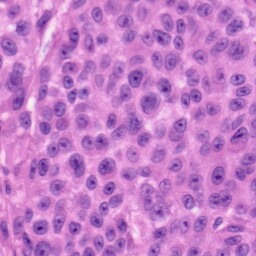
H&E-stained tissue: Skin